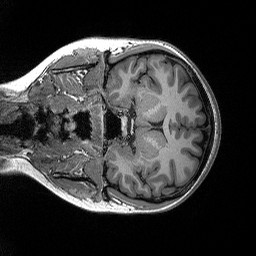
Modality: T1w
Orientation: coronal
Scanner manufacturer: siemens
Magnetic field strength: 3 T
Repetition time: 2.3 s
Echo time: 0.00298 s